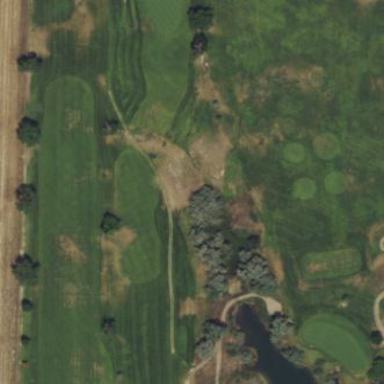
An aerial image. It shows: Grassy area designated as driving range for golf.